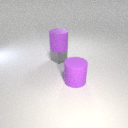
large purple rubber cylinder above small gray metal cube